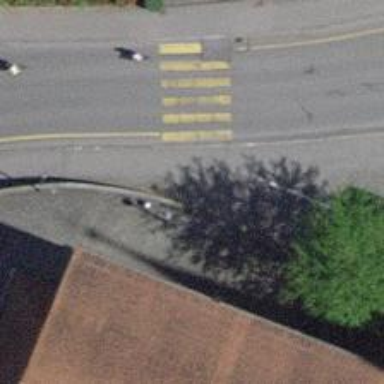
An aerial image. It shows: Kerb barrier.